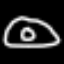
Label: donut